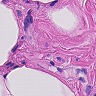
Metastatic tissue present: no